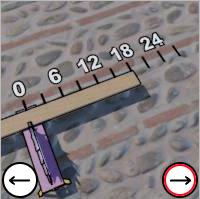
Task: length
Answer: 18
First scale value: 6.0